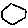
Label: hexagon